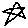
Label: star